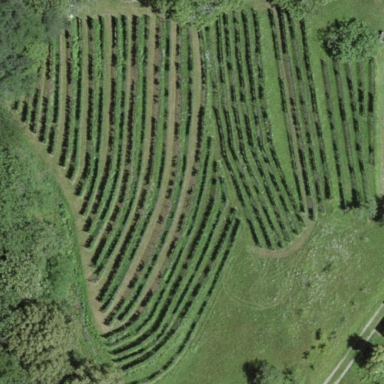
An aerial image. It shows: Vineyard.